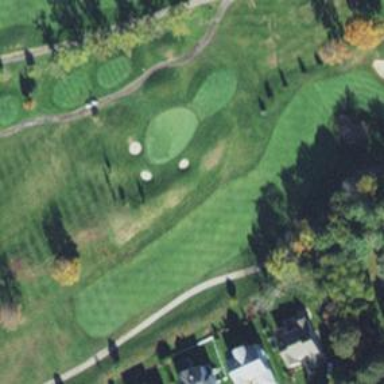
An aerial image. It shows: View of golf hole.